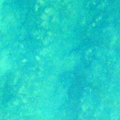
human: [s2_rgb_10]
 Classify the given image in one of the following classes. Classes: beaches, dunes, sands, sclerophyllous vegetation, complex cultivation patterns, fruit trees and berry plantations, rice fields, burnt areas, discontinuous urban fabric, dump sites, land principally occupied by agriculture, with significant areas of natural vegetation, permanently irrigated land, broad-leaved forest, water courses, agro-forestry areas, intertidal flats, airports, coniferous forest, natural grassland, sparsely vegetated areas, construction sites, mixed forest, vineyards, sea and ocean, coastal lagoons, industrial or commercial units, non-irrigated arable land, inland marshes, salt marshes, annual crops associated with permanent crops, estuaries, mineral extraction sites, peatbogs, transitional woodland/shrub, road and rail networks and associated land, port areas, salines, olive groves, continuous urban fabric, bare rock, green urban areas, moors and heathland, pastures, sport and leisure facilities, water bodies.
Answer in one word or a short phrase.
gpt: sea and ocean